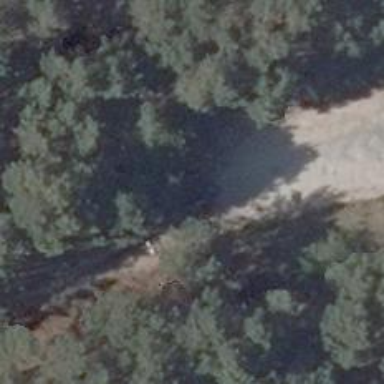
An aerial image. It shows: Emergency access point on the road.